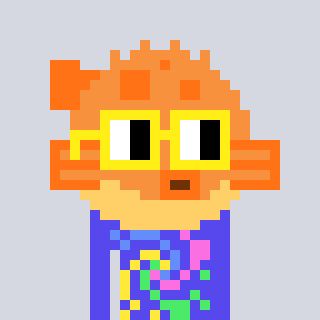
a pixel art character with square yellow glasses, a pufferfish-shaped head and a computerblue-colored body on a cool background